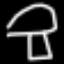
Label: mushroom